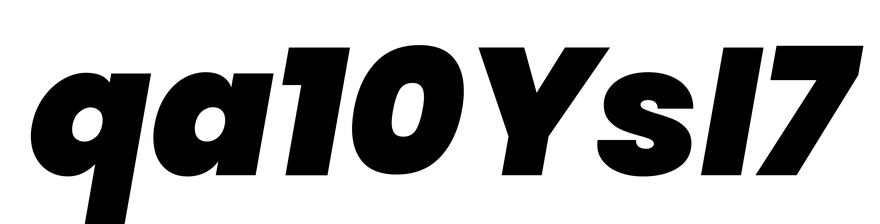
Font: Poppins-BlackItalic